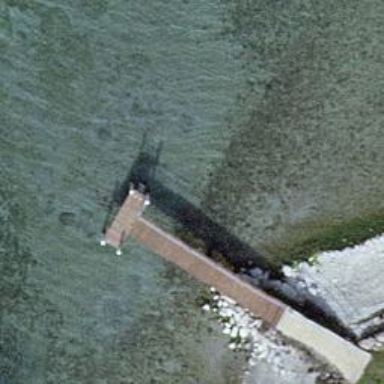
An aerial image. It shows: Man-made pier.